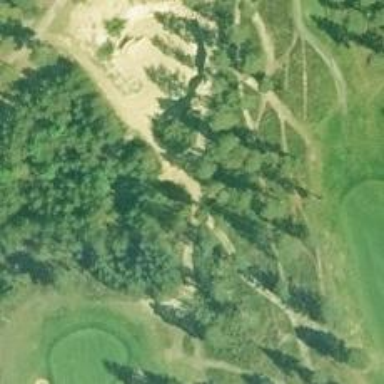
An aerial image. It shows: Footway that serves as golf path.